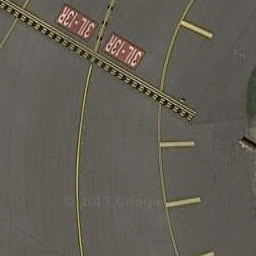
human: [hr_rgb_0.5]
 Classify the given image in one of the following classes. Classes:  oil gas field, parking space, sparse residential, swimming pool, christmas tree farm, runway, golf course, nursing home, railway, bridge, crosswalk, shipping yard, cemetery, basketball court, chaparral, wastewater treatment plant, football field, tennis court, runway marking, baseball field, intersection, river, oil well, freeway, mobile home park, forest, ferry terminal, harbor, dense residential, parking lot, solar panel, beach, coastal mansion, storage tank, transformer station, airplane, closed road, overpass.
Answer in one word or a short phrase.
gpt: runway marking